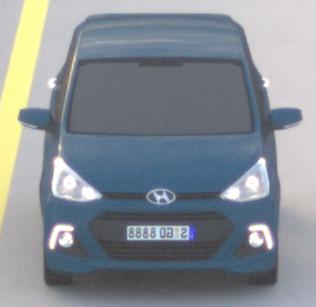
Make: Hyundai
Model: i10
Detailed model: Gen. 2
Model produced from: 2013
Model produced until: 2019
Doors: 5
Color: blue
Road condition: dry road
Daytime: sunrise or sunset
Contrast: low contrast